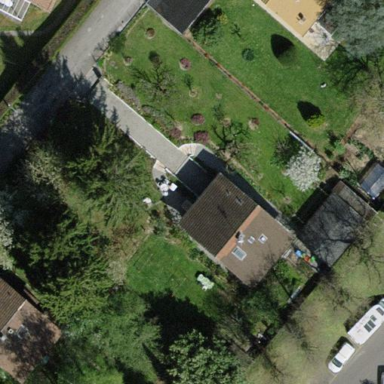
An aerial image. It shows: Garden enclosed by fence.